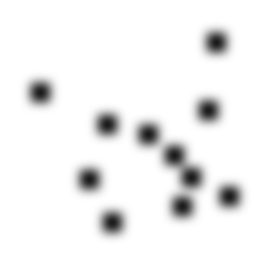
Squares: 11
Triangles: 0
Stars: 0
Total shapes: 11